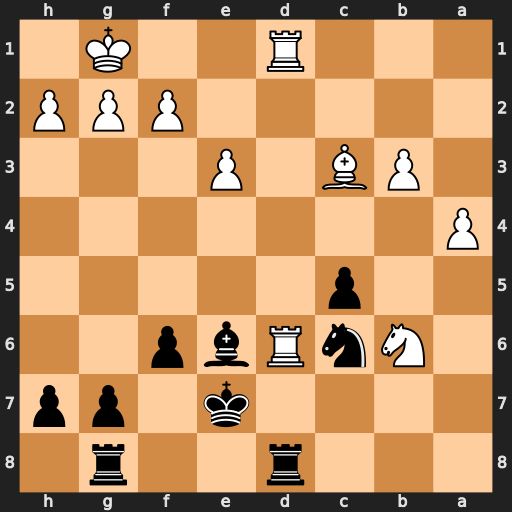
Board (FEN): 3r2r1/4k1pp/1NnRbp2/2p5/P7/1PB1P3/5PPP/3R2K1
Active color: b
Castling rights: -
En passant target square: -
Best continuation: Rxd6 Rxd6 Kxd6